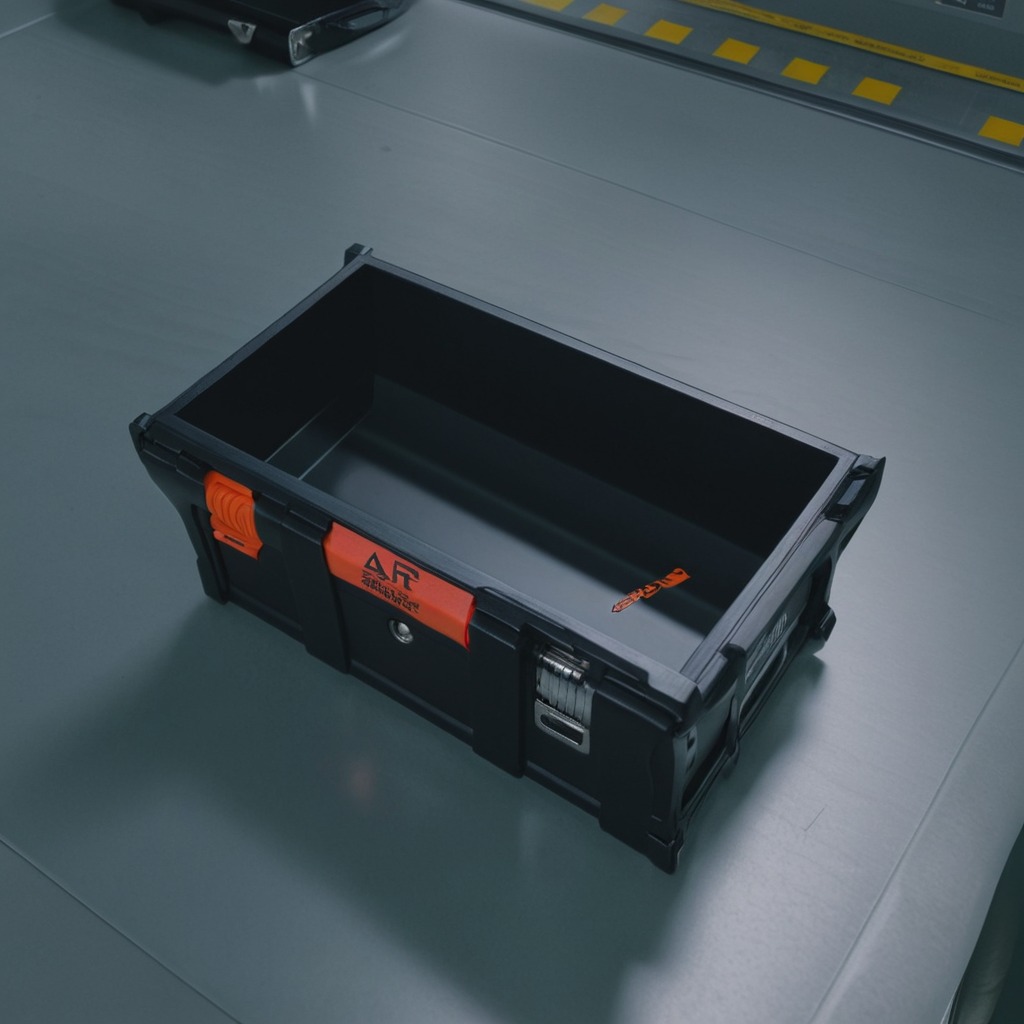
A utility knife is lying on the toolbox surface in the airplane hangar workshop.